Question: I am trying to build the library into an application built with the PHP framework.
In a test app the Kohana framework, I can create and read Excel files fine.
And the Kohana application, a file works:
'''
$objPHPExcel = new PHPExcel();
$objPHPExcel->getProperties()->setCreator("Test Generator")
->setTitle("Test Excel5 File");
$objPHPExcel->setActiveSheetIndex(0)->setCellValue('A1', 'Hello');
$objPHPExcel->getActiveSheet()->setTitle('Test Sheet');
$objPHPExcel->setActiveSheetIndex(0);
$objWriter = PHPExcel_IOFactory::createWriter($objPHPExcel, 'Excel5');
$objWriter->save('test123.xls'); //created in the root directory of application
'''
However, when the Kohana framework when I try to with this code:
'''
$objReader = PHPExcel_IOFactory::createReader('test123.xls');
'''
I get this :

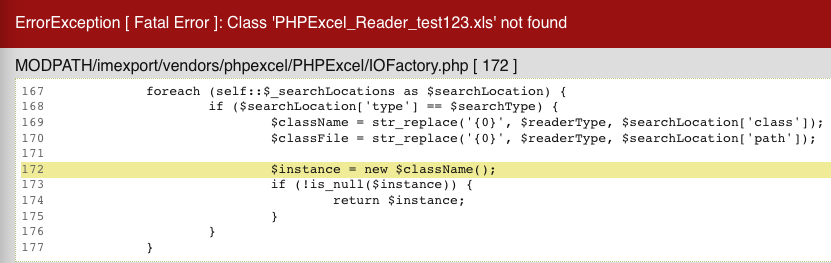
Answer: The createReader() method expects the filetype as a parameter (eg Excel2007, Excel5, Excel2003XML, OOCalc, Gnumeric, CSV), not the filename.
'''
// Use the IOFactory to instantiate a reader of the correct type
$objReader = PHPExcel_IOFactory::createReader('Excel5');
// Use the reader to load the file, and return a PHPExcel object
$objPHPExcel = $objReader->load('test123.xls');
'''